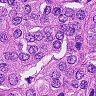
Metastatic tissue present: yes